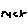
Label: bird